Question:
I'm trying to make a survey webapp on heroku (javascript mostly) and the off-center text on these radio buttons is rather annoying. What's an easy way to center it and slide it off to the side a little? Formatting is all done with CSS right now. Currently how I'm formatting these radio inputs is as so....
'''
.radio-input{
background: #D4E7ED;
padding:20px 10px;
}
'''
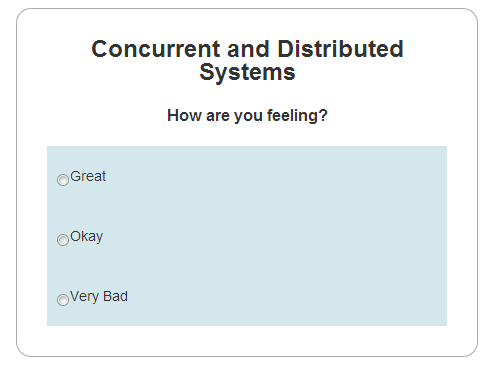
Answer: You can use 'vertical-align: middle' on and with 'padding-top: 1%' on for aligning text and radio button:
'''
label {
vertical-align: middle;
padding-top: 1%;
}
.rdo{
vertical-align:middle;
}
'''
<URL>